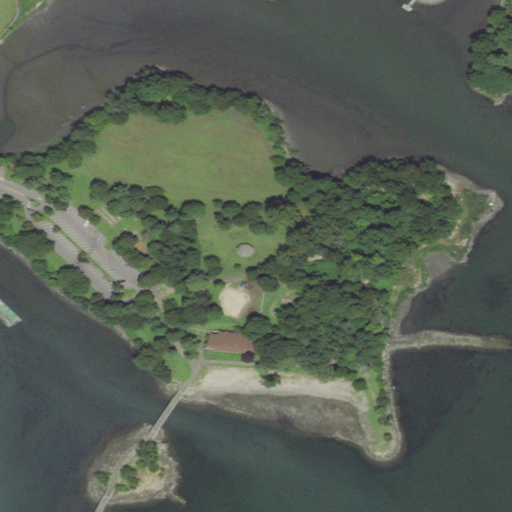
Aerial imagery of island in New York named Clifford Island containing open water, herbaceous wetlands, open development, low intensity development, medium intensity development, and high intensity development